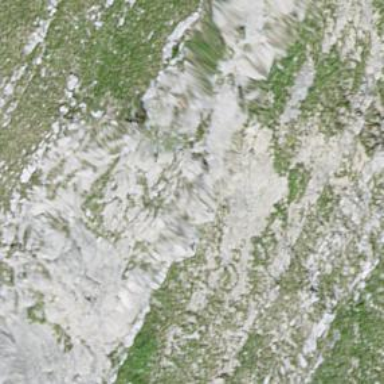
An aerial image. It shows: Cliff in nature.